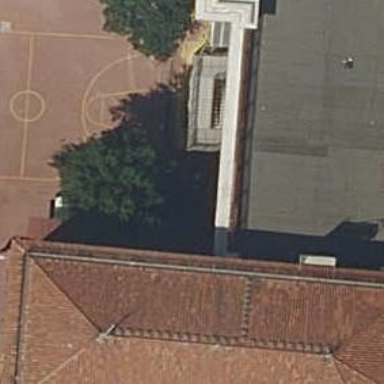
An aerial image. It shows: School building.